Question: I have the following implementation to display the text. However, I am unable to click on a link in the text "www.google.com". How can I change my implementation such that if a link exists, I will be able to click on it and it redirects me to the web page?
'''
NSString *answer = [NSString stringWithFormat:@"%@",self.answerForCell.text];
CGFloat answerLabelHeight = [CustomCell getHeightOfLabel:answer ofFontSize:ANSWER_FONT_SIZE withConstraint: ANSWER_CONSTRAINT];
UILabel *thisAnswerLabel = (UILabel*)[self.contentView viewWithTag:ANSWERLABEL_TAG];
[thisAnswerLabel setFrame:CGRectMake(CELL_TEXT_LEFT_MARGIN + CELL_AVATAR_WIDTH + CELL_SPACING, currentYAxisValue, CELL_ANSWER_WIDTH, answerLabelHeight)];
thisAnswerLabel.text = answer;
'''

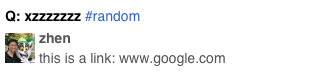
Answer: UILabels do not support hyperlinking. Instead consider using a <URL> to display the text in the answer.
Another way to do it would be to use <URL> to check if the text contains a link, and in that case turn the whole label into a button that the user can click/tap. To me this seems like a setting where a web view is preferred though, since I'm guessing the answer could be a long text.